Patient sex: M
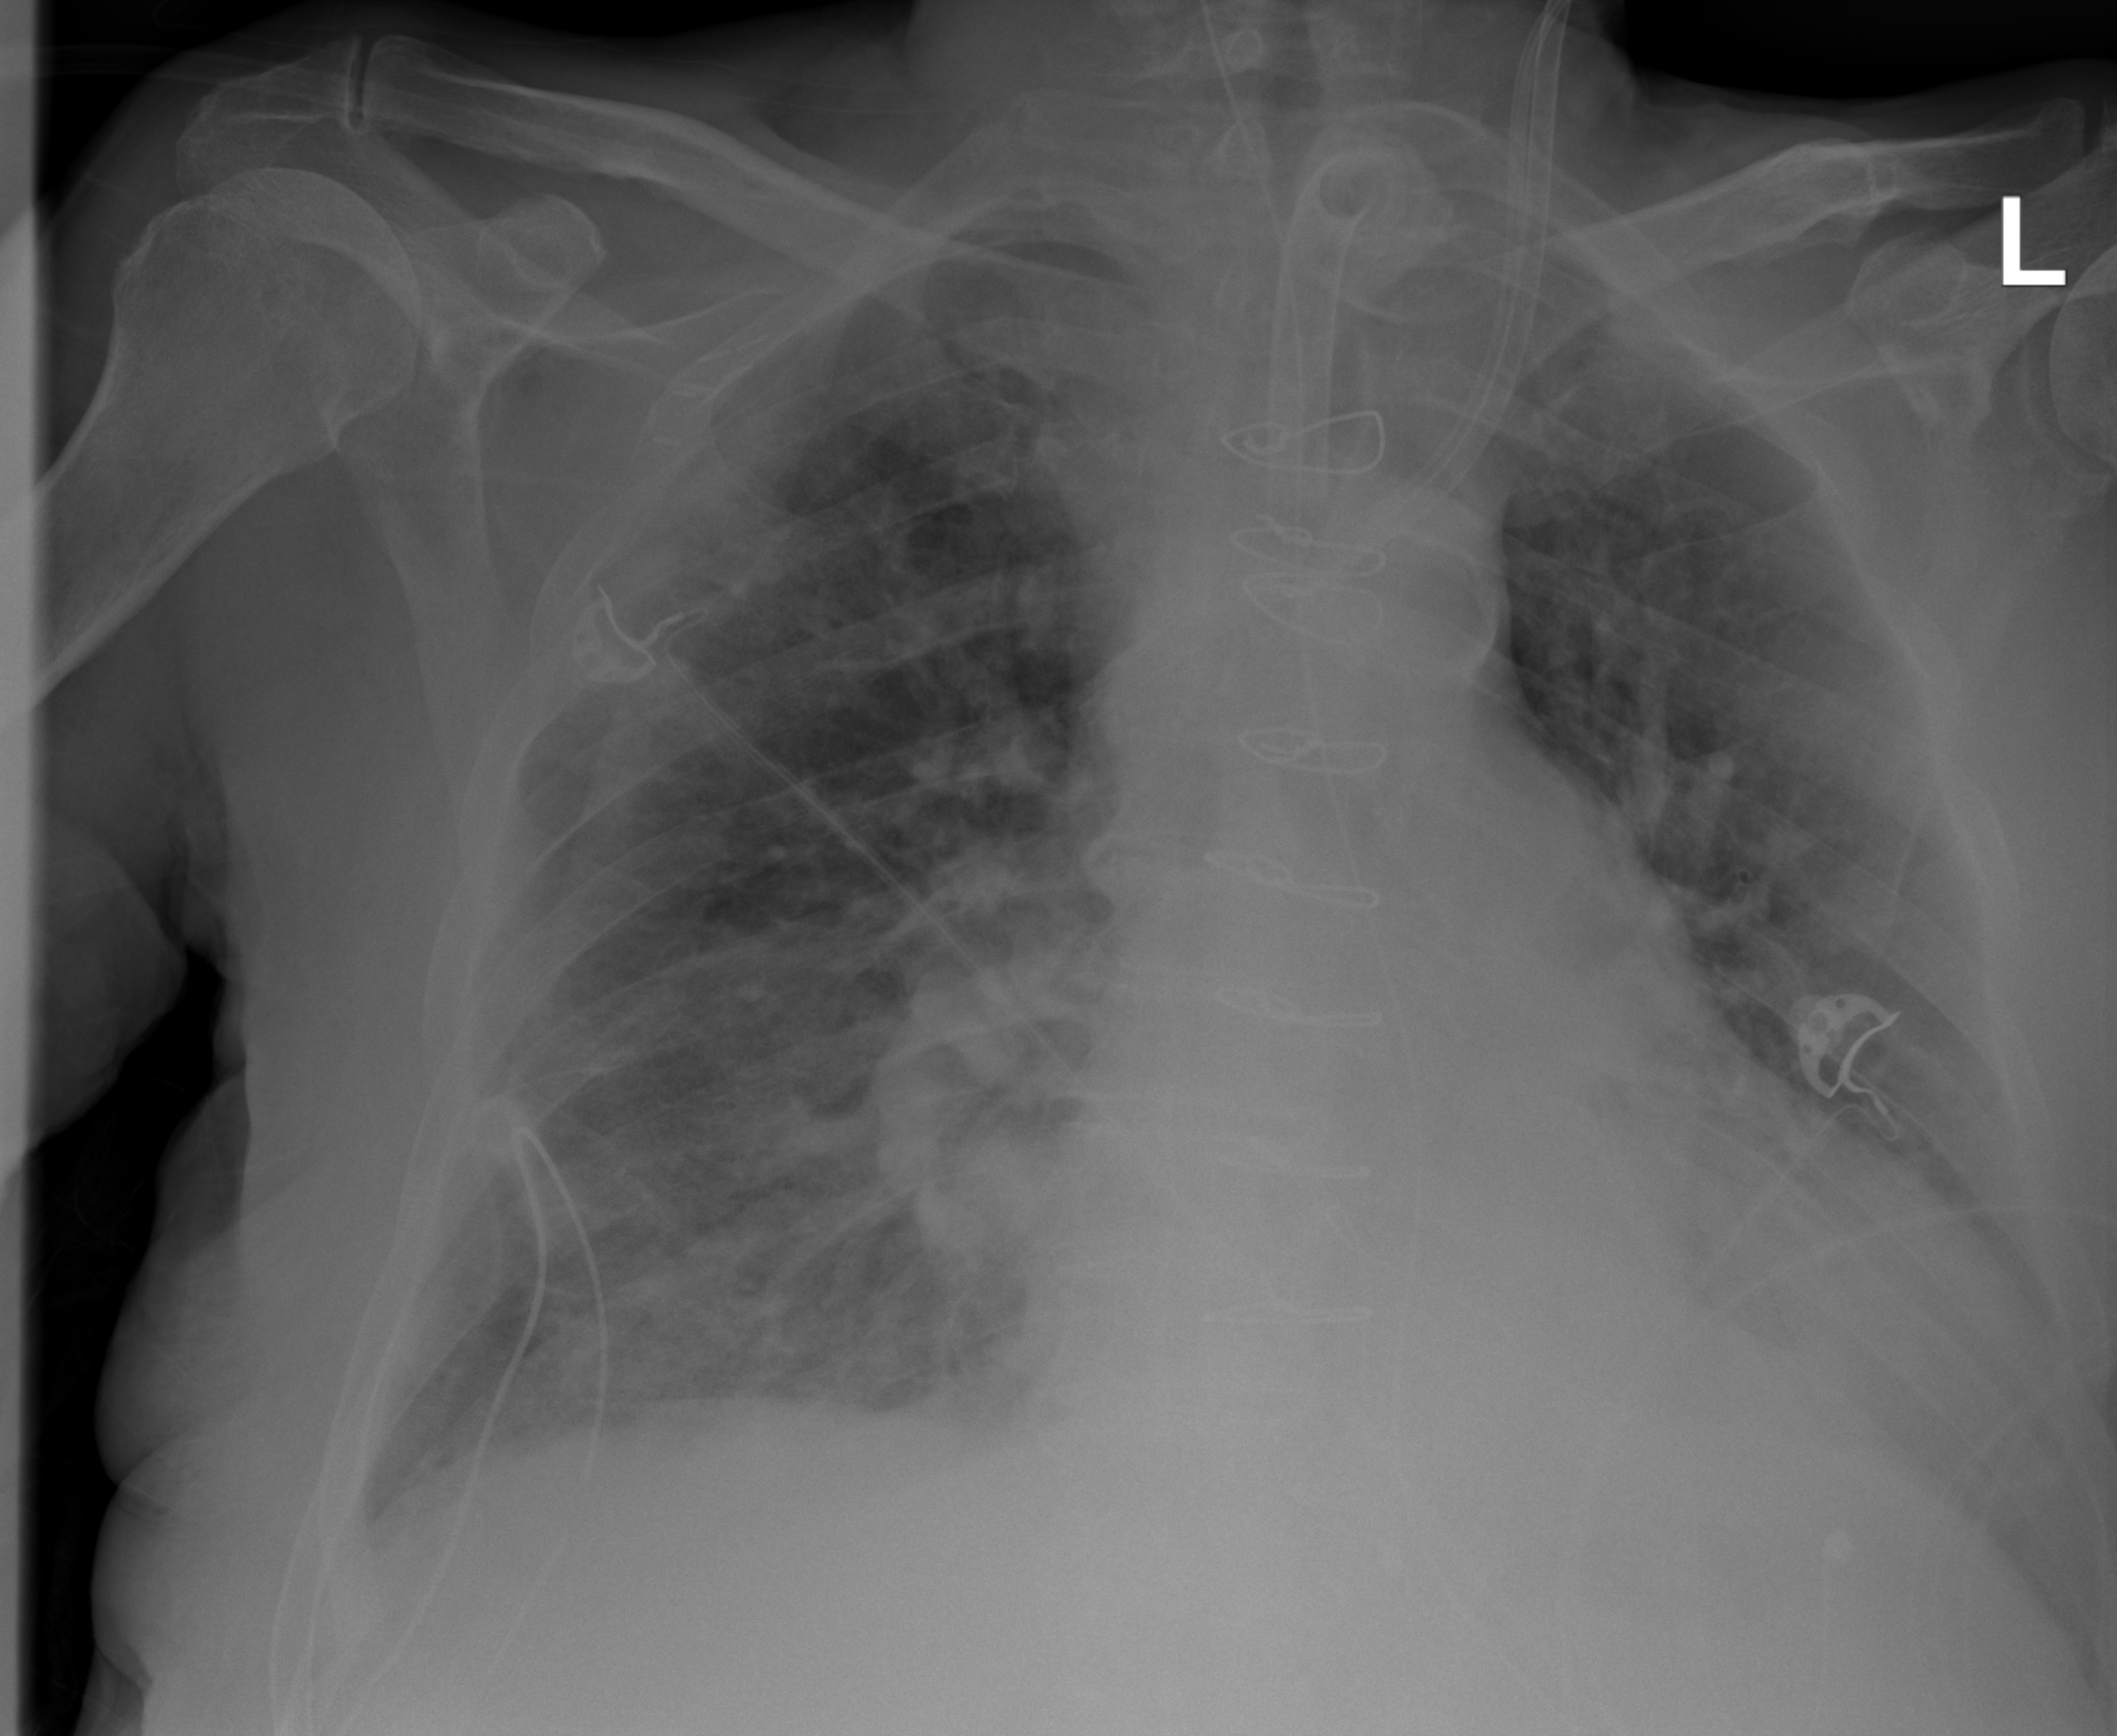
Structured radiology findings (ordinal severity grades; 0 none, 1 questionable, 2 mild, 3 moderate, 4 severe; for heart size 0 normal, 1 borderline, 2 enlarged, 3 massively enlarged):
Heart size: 2
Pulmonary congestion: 2
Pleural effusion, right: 2
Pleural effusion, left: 2
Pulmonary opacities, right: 2
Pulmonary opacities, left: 2
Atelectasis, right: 2
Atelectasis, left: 2